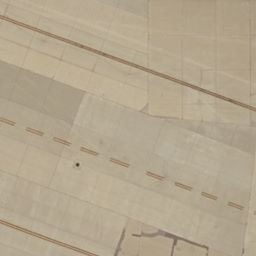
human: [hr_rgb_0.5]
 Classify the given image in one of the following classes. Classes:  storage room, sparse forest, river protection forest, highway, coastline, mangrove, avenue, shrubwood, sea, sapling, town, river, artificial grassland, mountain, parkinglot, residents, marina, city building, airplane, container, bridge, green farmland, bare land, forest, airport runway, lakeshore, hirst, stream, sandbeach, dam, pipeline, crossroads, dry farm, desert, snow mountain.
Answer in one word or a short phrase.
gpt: airport runway